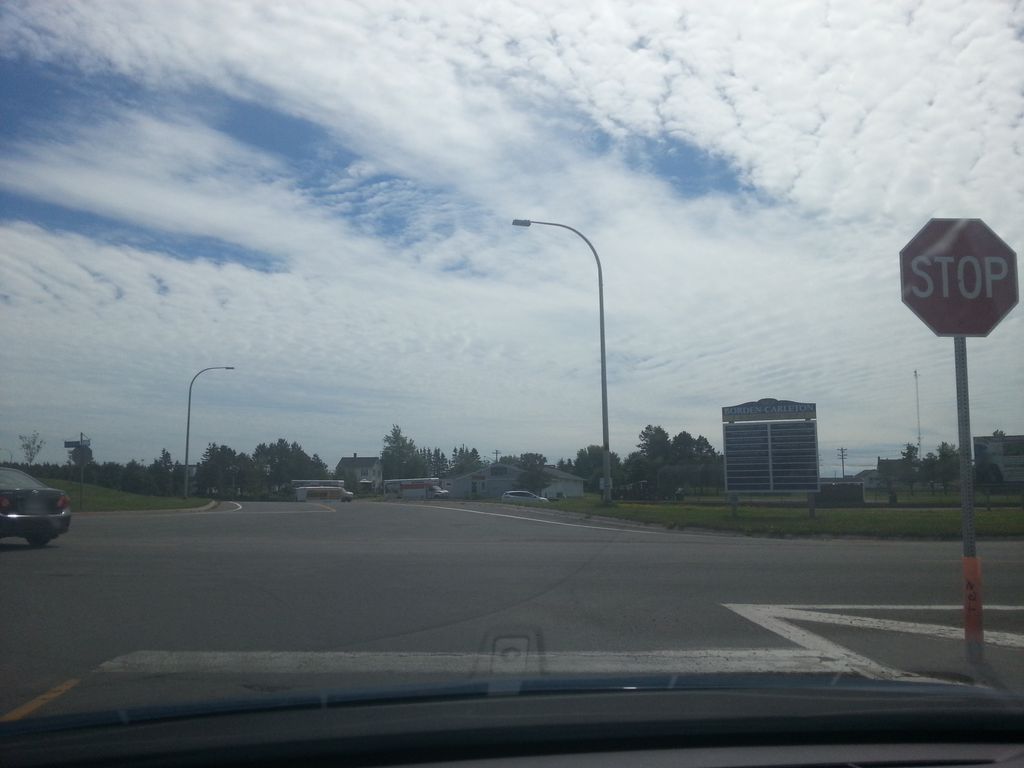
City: charlottetown